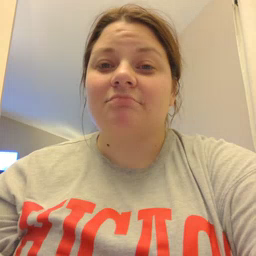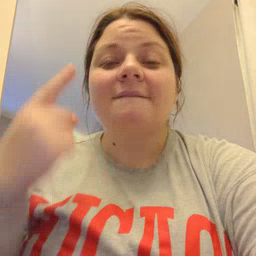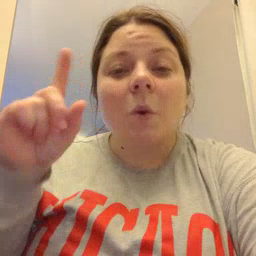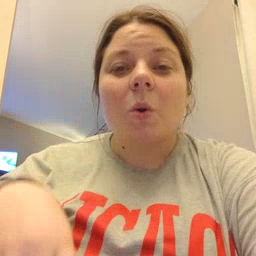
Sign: for